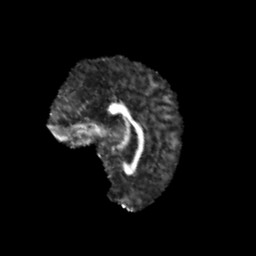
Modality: FA
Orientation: sagittal
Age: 10
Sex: female
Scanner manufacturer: siemens
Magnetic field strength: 3 T
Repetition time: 3.8 s
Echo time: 0.07 s